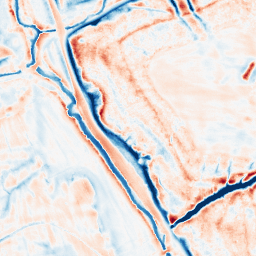
Category: edge_preserving
Decomposition family: bilateral
Decomposition parameters: d: 21
sigma_color: 100
sigma_space: 150
Upsampling method: sinc_hamming
Upsampling parameters: scale: 2
kernel_size: 8
Upsampling scale: 2